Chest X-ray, PA view. Patient: 51 years old, sex M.
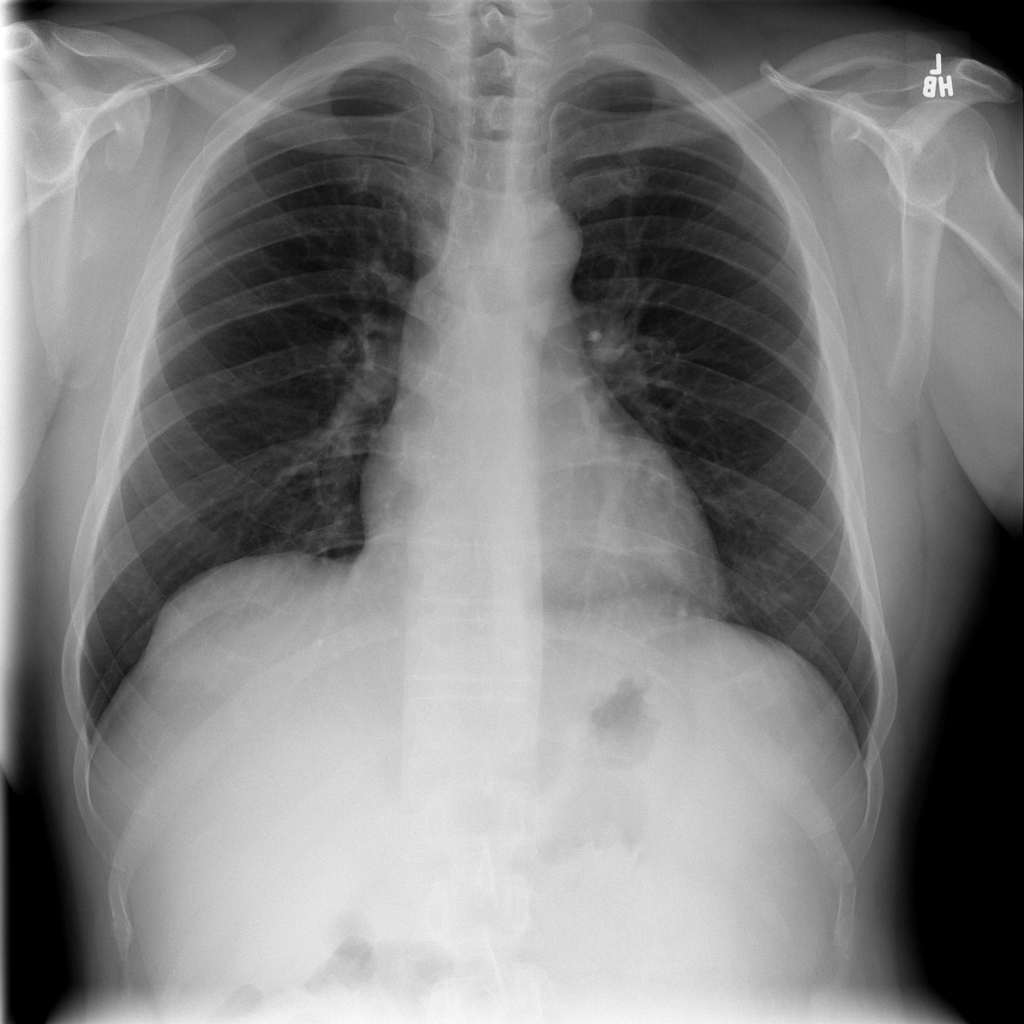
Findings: No Finding